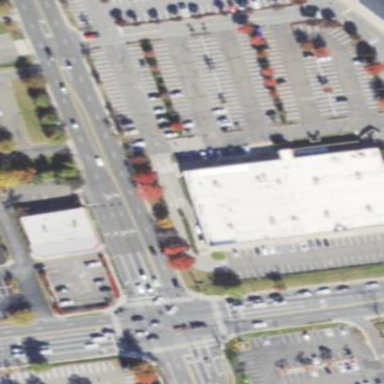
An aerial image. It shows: Retail building.